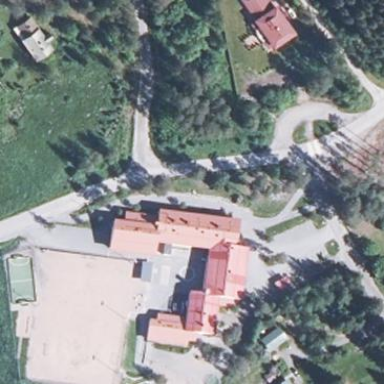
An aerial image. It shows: School building.